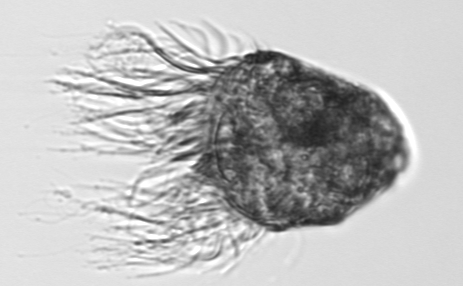
Label: Pelagostrobilidium